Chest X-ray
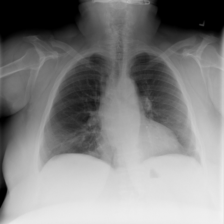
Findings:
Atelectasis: negative
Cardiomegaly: negative
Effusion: negative
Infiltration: negative
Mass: negative
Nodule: negative
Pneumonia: negative
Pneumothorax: negative
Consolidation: negative
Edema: negative
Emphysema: negative
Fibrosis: negative
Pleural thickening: negative
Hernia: negative